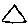
Label: triangle